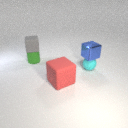
small cyan rubber sphere below small blue metal cube